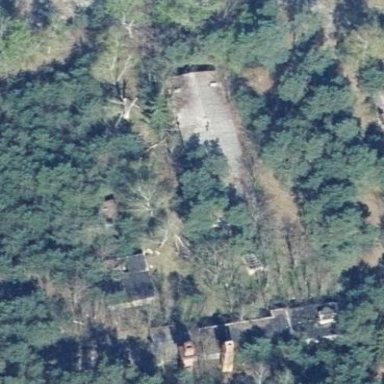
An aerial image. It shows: Ruins of building.